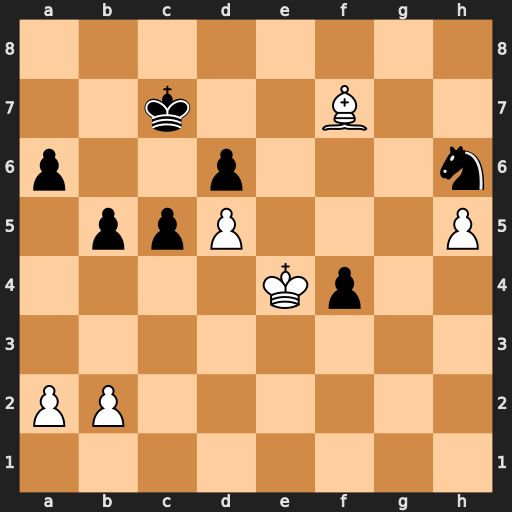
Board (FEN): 8/2k2B2/p2p3n/1ppP3P/4Kp2/8/PP6/8
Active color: w
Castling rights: -
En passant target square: -
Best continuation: Be6 f3 Kxf3